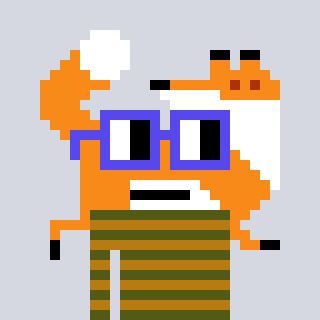
a pixel art character with square blue glasses, a fox-shaped head and a gold-colored body on a cool background